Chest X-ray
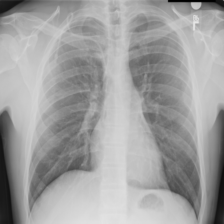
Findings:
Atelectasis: negative
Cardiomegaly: negative
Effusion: negative
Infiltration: negative
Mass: negative
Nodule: negative
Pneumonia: negative
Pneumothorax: negative
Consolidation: negative
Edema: negative
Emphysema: negative
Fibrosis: negative
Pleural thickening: negative
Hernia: negative